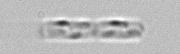
Label: Cerataulina_pelagica